Field crop: tomato
Growth stage: 1
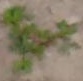
Species: portulaca